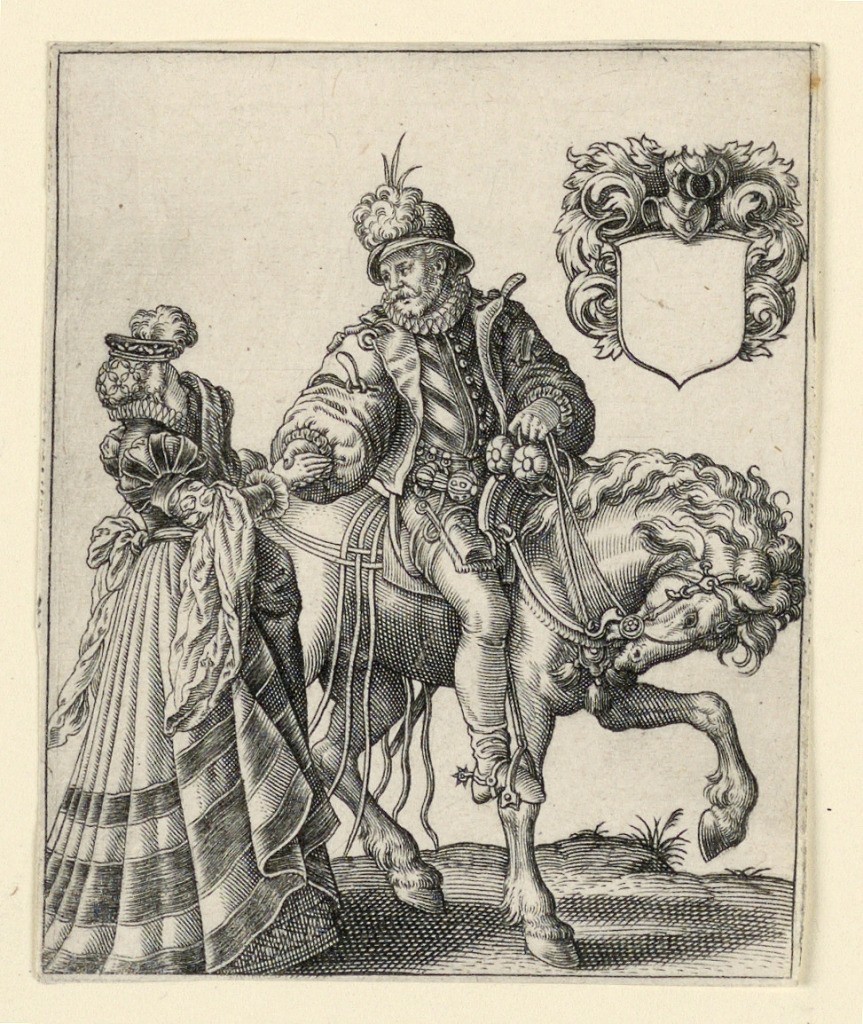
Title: Noble and Lady
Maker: Theodor de Bry, Flemish, 1528 – 1598
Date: ca. 1575
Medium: Engraving on paper
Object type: Print
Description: Vertical rectangle. B: Figure of a man on horseback, moving toward the right. The rider turns to greet a lady, standing at left. Escutcheon with blank field, upper right.